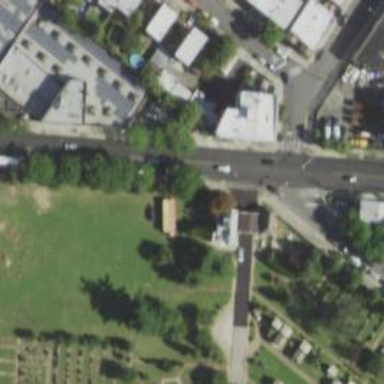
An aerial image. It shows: Secondary road with separate sidewalks.